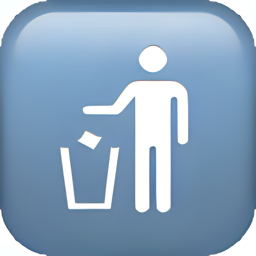
Name: put litter in its place symbol
Emoji: 🚮
Group: Symbols
Sub-group: transport-sign